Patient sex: M
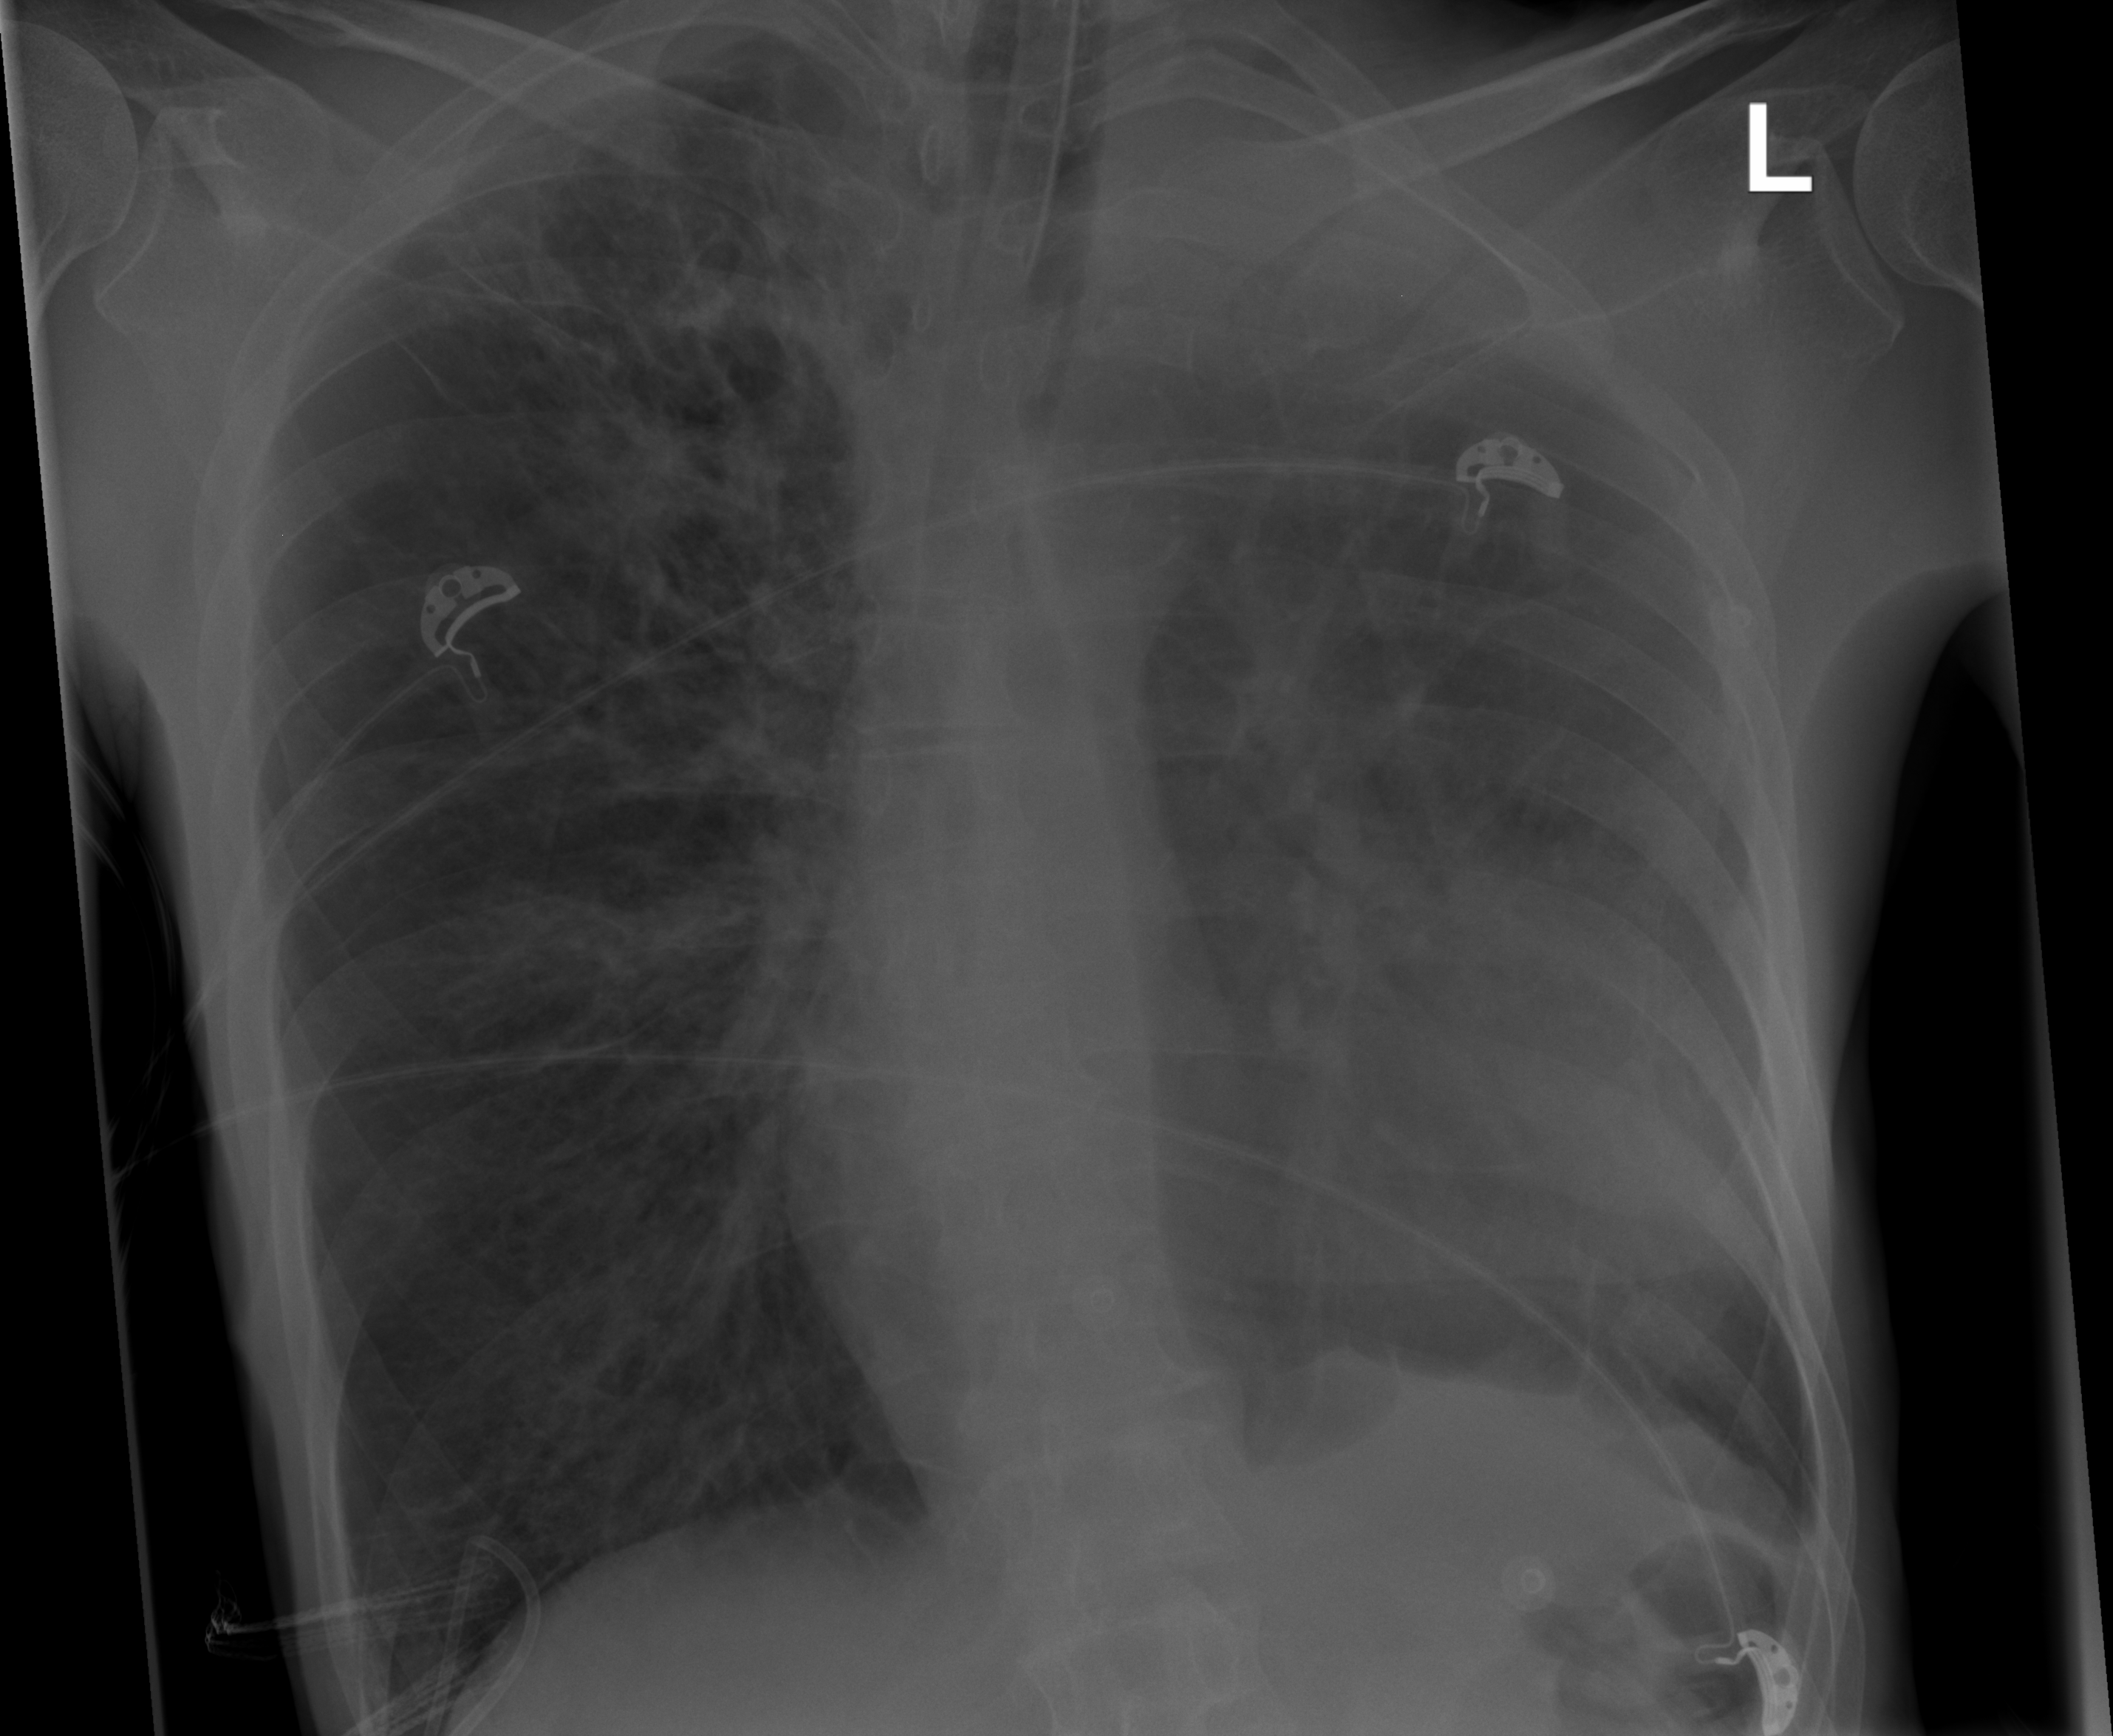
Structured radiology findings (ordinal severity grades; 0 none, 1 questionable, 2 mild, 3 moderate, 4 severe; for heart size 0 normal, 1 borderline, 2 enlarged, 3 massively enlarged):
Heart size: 2
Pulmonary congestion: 2
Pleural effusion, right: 0
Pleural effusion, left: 3
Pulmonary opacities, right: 0
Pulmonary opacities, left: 0
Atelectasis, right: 1
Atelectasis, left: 2